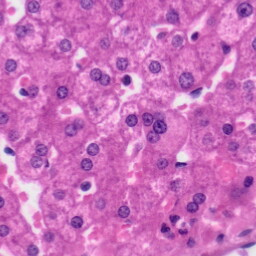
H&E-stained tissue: Liver